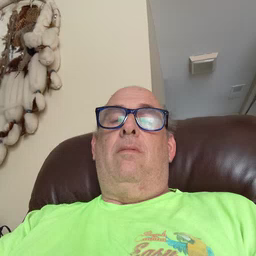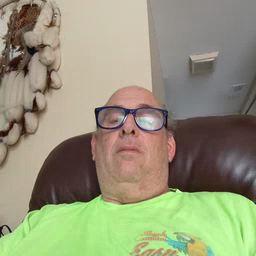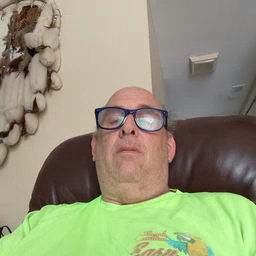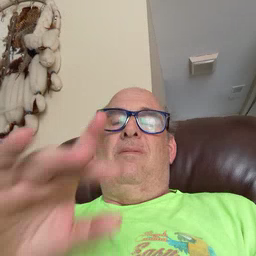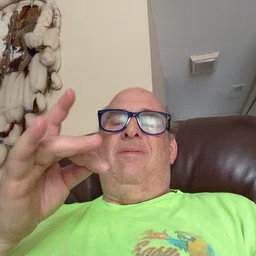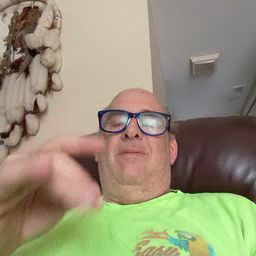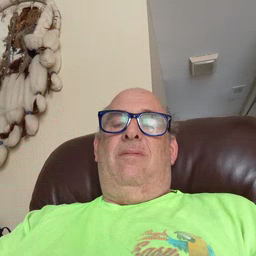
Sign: sticky